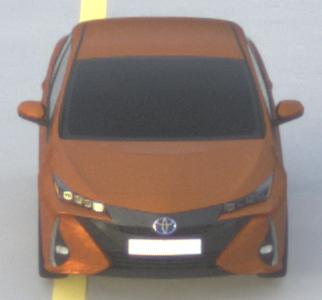
Make: Toyota
Model: Prius 1.8 Plug-In Hybrid
Detailed model: Prius (XW5) Plug-In
Model produced from: 2019/07
Model produced until: 2020/07
Doors: 5
Color: orange
Road condition: dry road
Daytime: sunrise or sunset
Contrast: low contrast